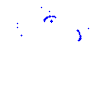
Particle: proton